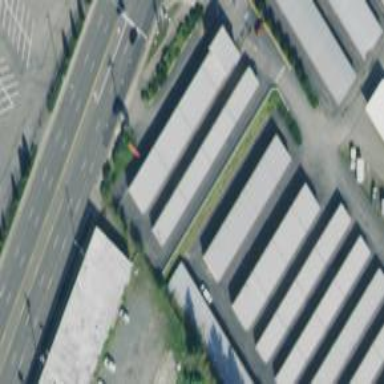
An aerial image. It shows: Warehouse building.